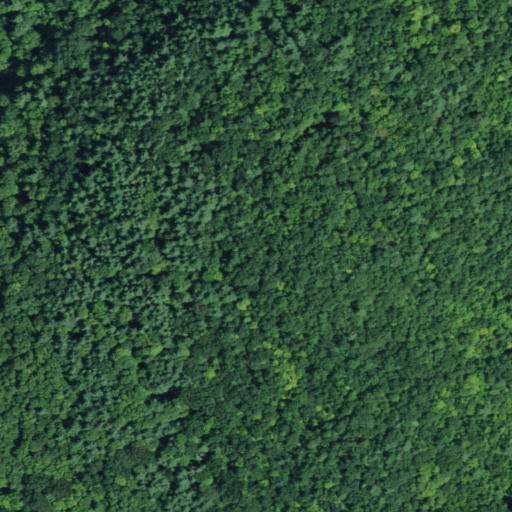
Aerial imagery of mountain in New York named Ashley Hill containing deciduous forest, mixed forest, and evergreen forest